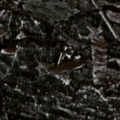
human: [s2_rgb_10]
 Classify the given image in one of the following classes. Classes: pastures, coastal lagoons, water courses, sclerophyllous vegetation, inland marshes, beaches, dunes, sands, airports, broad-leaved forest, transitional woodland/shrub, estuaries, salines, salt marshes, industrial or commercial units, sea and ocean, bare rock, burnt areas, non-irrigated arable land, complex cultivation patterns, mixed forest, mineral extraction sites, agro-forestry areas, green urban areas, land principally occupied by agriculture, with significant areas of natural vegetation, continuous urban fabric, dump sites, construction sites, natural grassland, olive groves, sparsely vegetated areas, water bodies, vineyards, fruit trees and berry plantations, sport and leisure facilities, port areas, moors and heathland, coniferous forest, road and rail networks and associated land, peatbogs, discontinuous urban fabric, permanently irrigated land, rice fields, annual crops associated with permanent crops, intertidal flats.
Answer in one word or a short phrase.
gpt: coniferous forest, mixed forest, transitional woodland/shrub